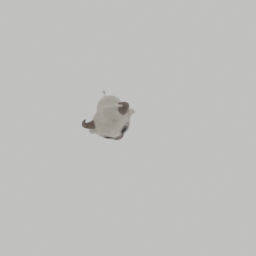
Label: animals